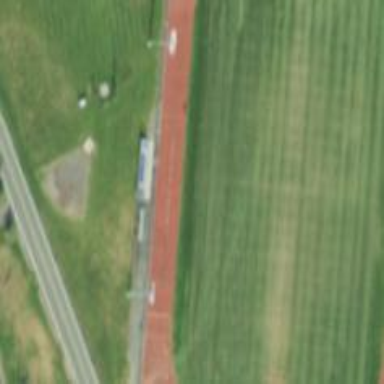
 perfect for sports and leisure activities."